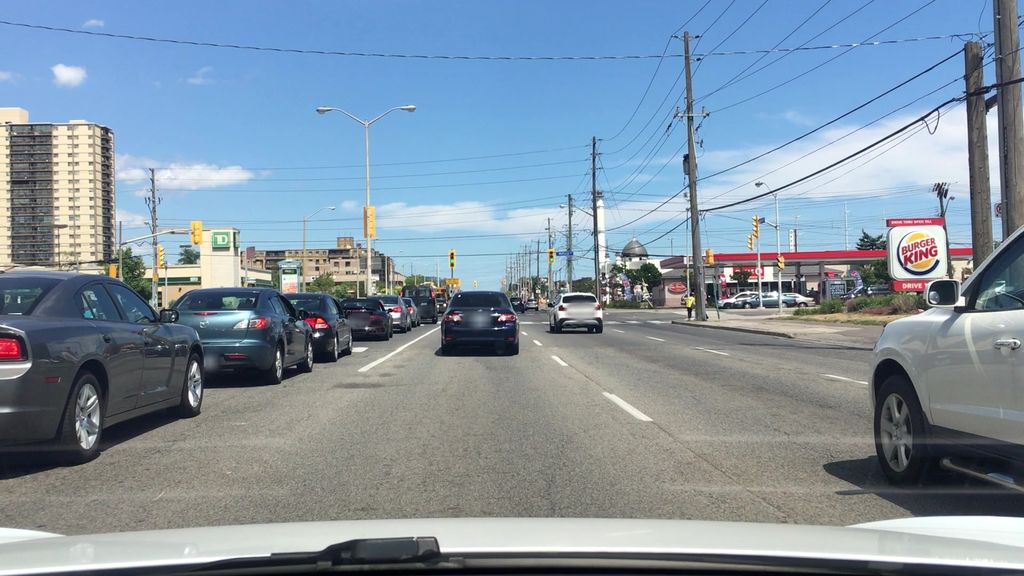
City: toronto